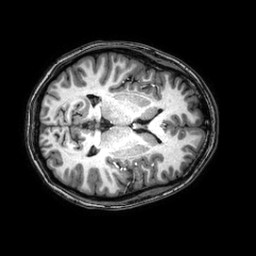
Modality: T1w
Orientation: axial
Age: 20
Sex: female